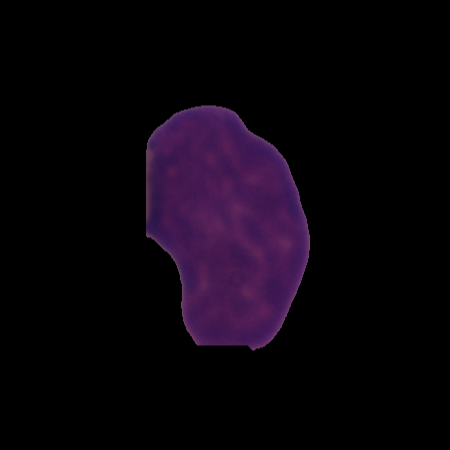
Label: cancer